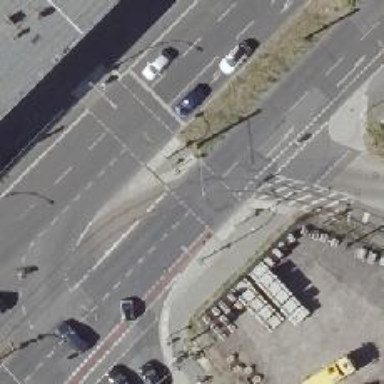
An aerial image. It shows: Footway crossing equipped with traffic signals and central island.